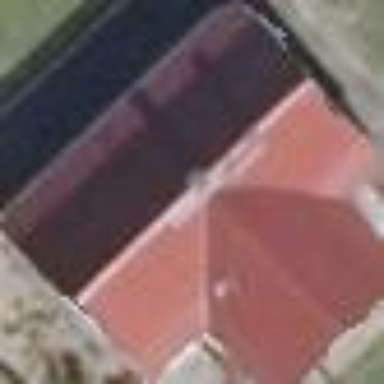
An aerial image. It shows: Building with gabled roof. The roof orientation is along the building.